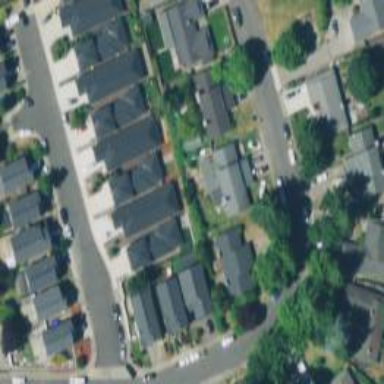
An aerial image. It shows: Residential area composed of single-family homes.